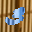
Label: 3